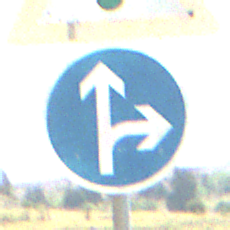
Verkehrszeichen: VorgeschriebeneFahrtrichtungGeradeausOderRechts
Zusatzzeichen oben: Lichtzeichenanlage
Umgebung: Outdoor, Nature
Tageszeit: Midday
Wetter: PartlyCloudy
Licht: Natural
Jahreszeit: Autumn
Kontrast: HighContrast